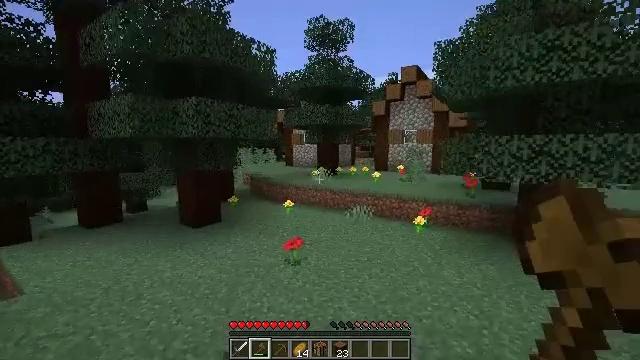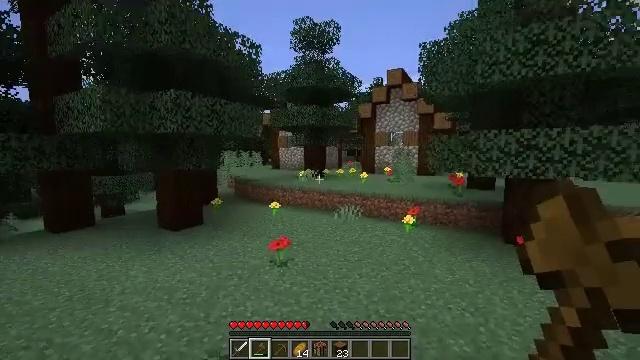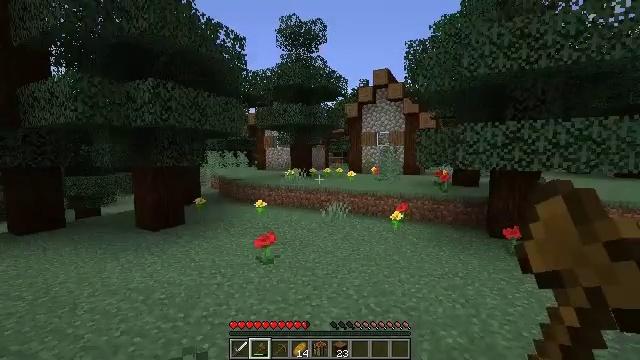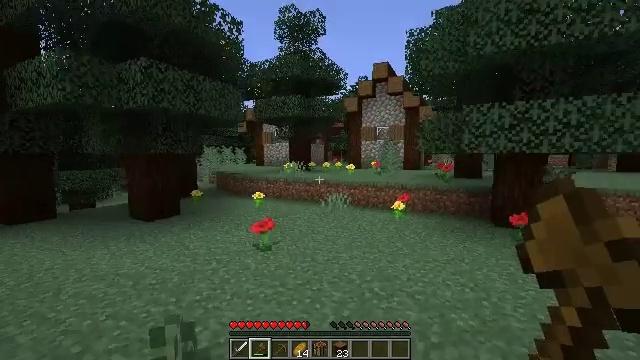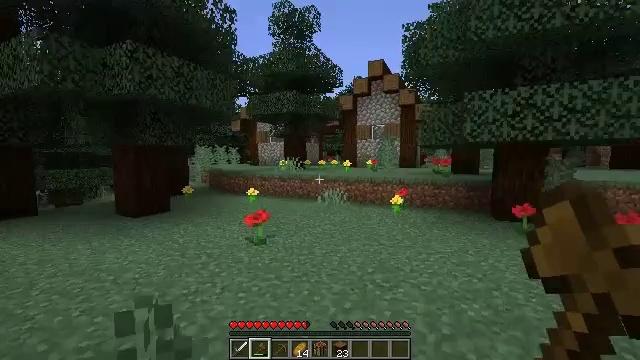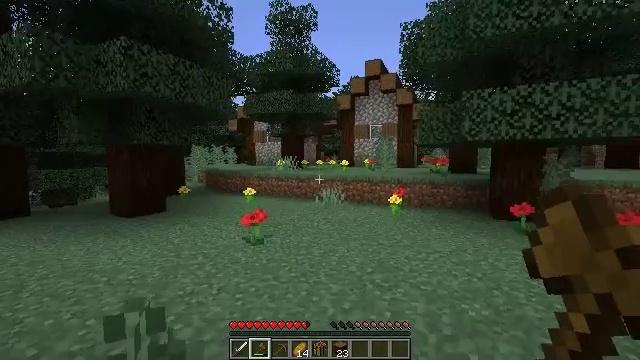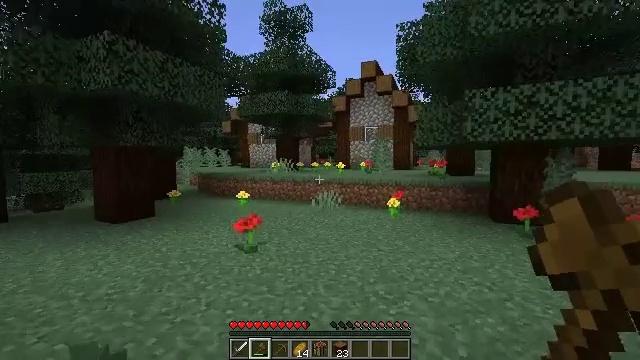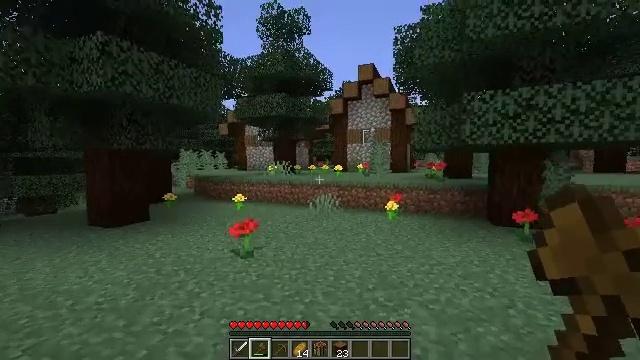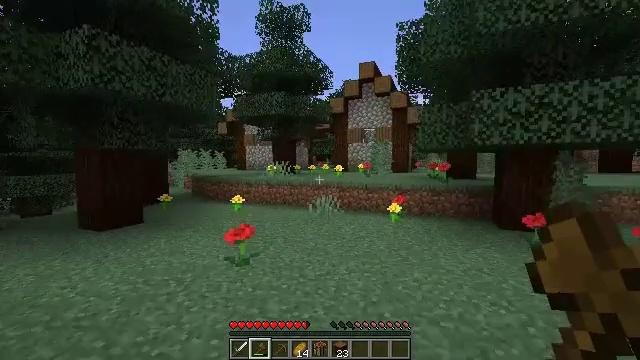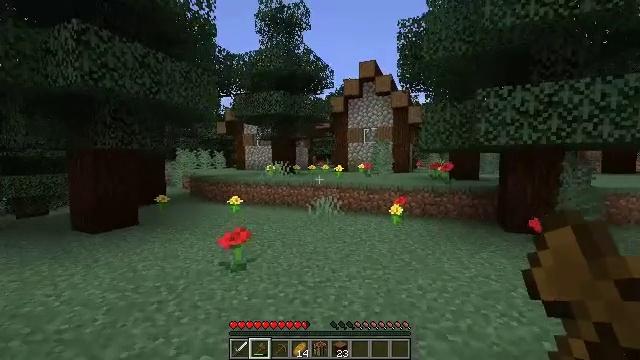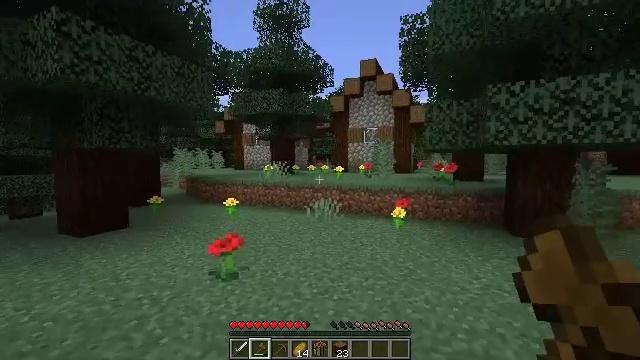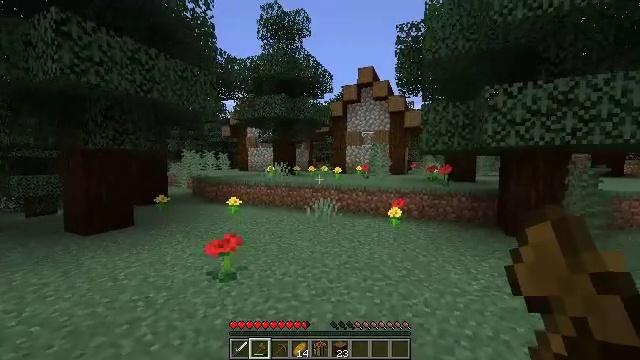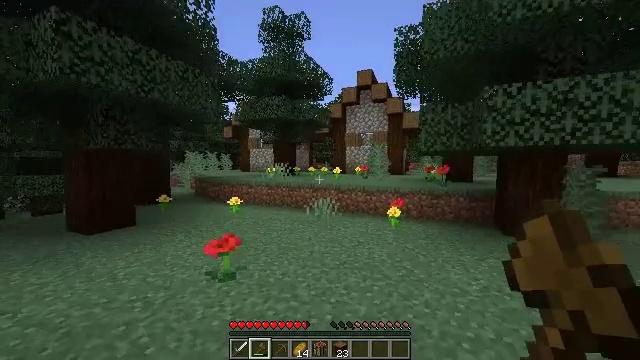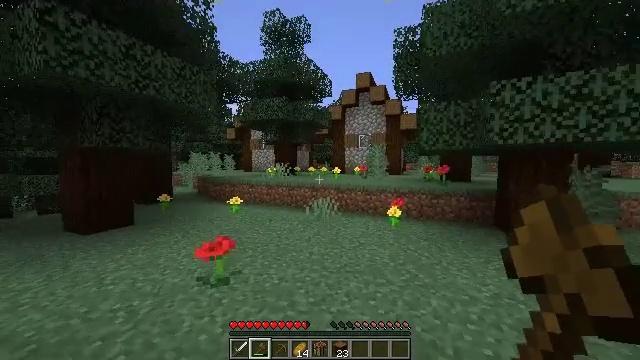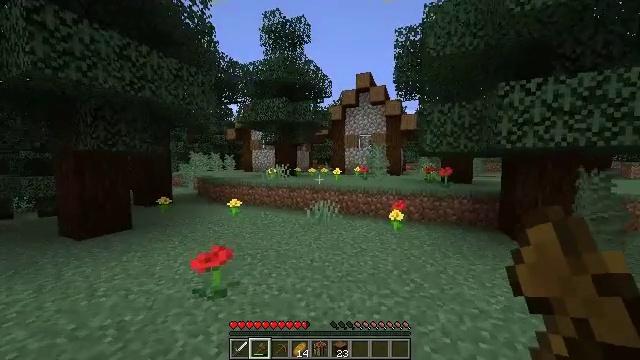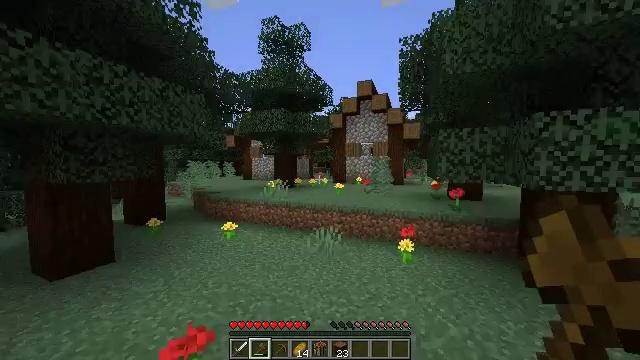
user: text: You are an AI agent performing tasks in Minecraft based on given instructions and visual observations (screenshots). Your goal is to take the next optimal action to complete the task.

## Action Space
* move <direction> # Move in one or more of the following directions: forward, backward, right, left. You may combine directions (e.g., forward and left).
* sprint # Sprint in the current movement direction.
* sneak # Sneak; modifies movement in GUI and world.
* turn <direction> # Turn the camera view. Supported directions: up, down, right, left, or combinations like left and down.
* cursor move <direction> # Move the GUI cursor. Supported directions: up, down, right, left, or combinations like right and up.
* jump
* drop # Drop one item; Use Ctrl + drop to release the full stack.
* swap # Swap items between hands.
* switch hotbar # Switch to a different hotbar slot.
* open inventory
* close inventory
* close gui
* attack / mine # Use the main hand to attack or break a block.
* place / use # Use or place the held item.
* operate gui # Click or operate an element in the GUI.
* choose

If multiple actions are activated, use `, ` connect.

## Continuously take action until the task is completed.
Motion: motion action
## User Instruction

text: Attack the torch to pick it up.
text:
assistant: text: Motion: move forward, turn right and up
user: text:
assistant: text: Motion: move forward, turn right
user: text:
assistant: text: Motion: move forward
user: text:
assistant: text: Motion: turn right
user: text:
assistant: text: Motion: no_op
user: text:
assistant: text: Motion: move forward, turn right
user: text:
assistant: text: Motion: move forward
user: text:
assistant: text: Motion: move forward
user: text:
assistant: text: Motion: move forward
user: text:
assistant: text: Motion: move forward, sprint
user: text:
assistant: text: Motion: move forward, sprint
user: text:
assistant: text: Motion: move forward, sprint
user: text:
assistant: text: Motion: move forward, sprint
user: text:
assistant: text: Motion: move forward, jump
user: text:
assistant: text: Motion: move forward, jump
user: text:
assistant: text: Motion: move forward, jump
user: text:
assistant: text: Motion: move forward, jump
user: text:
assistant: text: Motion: move forward
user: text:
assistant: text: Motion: move forward
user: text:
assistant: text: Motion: move forward
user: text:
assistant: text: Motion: move forward
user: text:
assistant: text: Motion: move forward
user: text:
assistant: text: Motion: move forward
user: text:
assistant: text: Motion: move forward, turn right
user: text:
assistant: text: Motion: move forward, turn right
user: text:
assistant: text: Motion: move forward
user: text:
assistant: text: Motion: move forward
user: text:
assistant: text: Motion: move forward
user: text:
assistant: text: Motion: move forward
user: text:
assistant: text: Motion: move forward